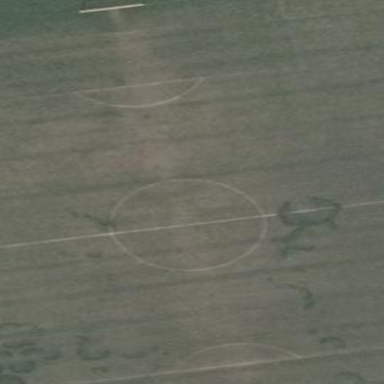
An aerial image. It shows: Soccer pitch for outdoor sports and leisure activities.